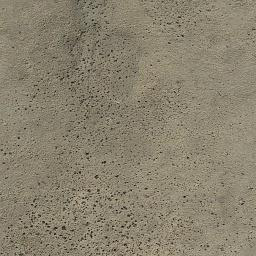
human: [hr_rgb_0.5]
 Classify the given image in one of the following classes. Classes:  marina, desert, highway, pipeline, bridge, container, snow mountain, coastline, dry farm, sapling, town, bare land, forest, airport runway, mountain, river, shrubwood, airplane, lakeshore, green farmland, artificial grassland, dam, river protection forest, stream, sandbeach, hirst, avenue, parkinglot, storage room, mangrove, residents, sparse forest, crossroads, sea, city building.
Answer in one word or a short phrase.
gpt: bare land